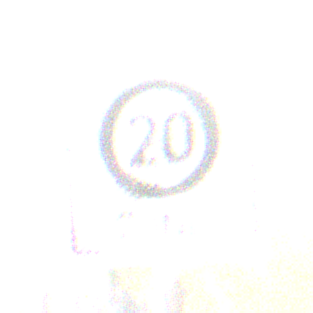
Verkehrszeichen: EndeZone20
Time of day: SunriseSunset
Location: Outdoor (Urban)
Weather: PartlyCloudy
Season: Autumn
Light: Natural